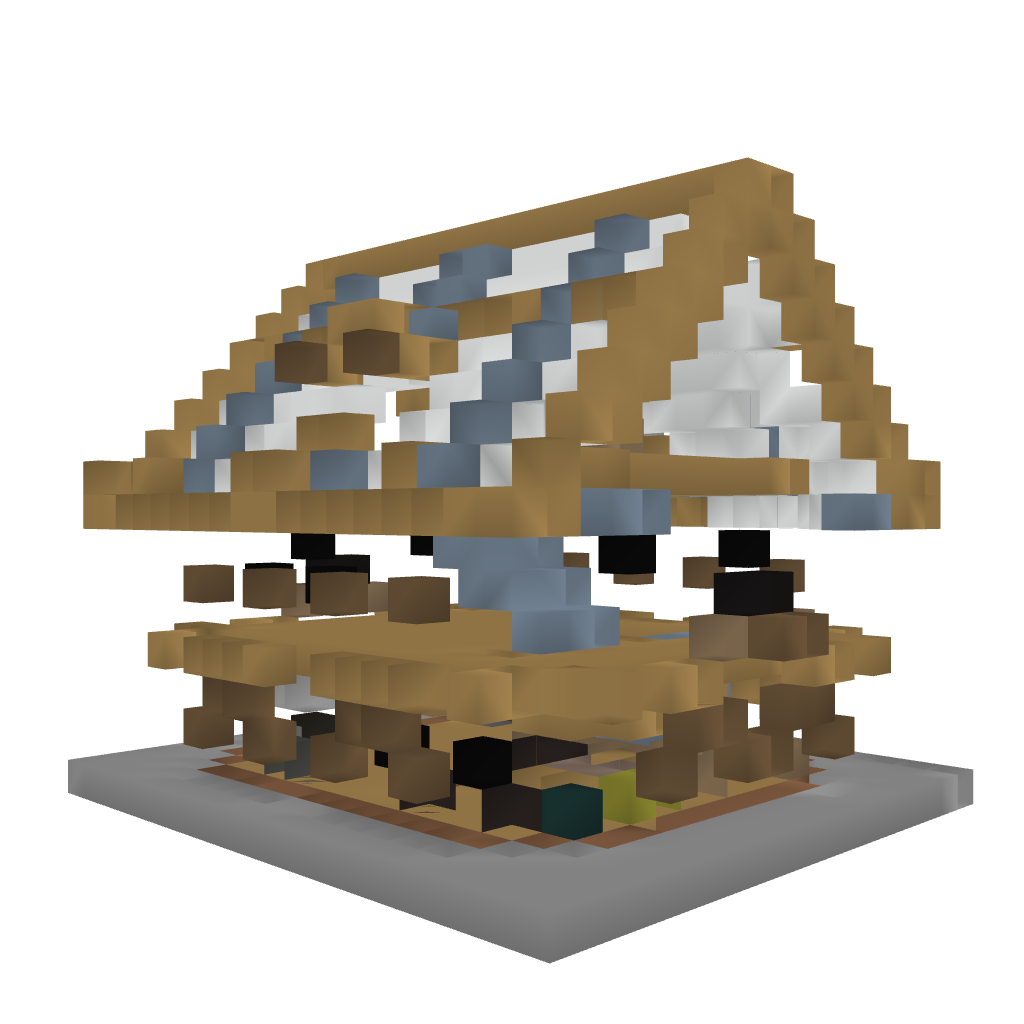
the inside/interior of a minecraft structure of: House #3